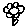
Label: flower